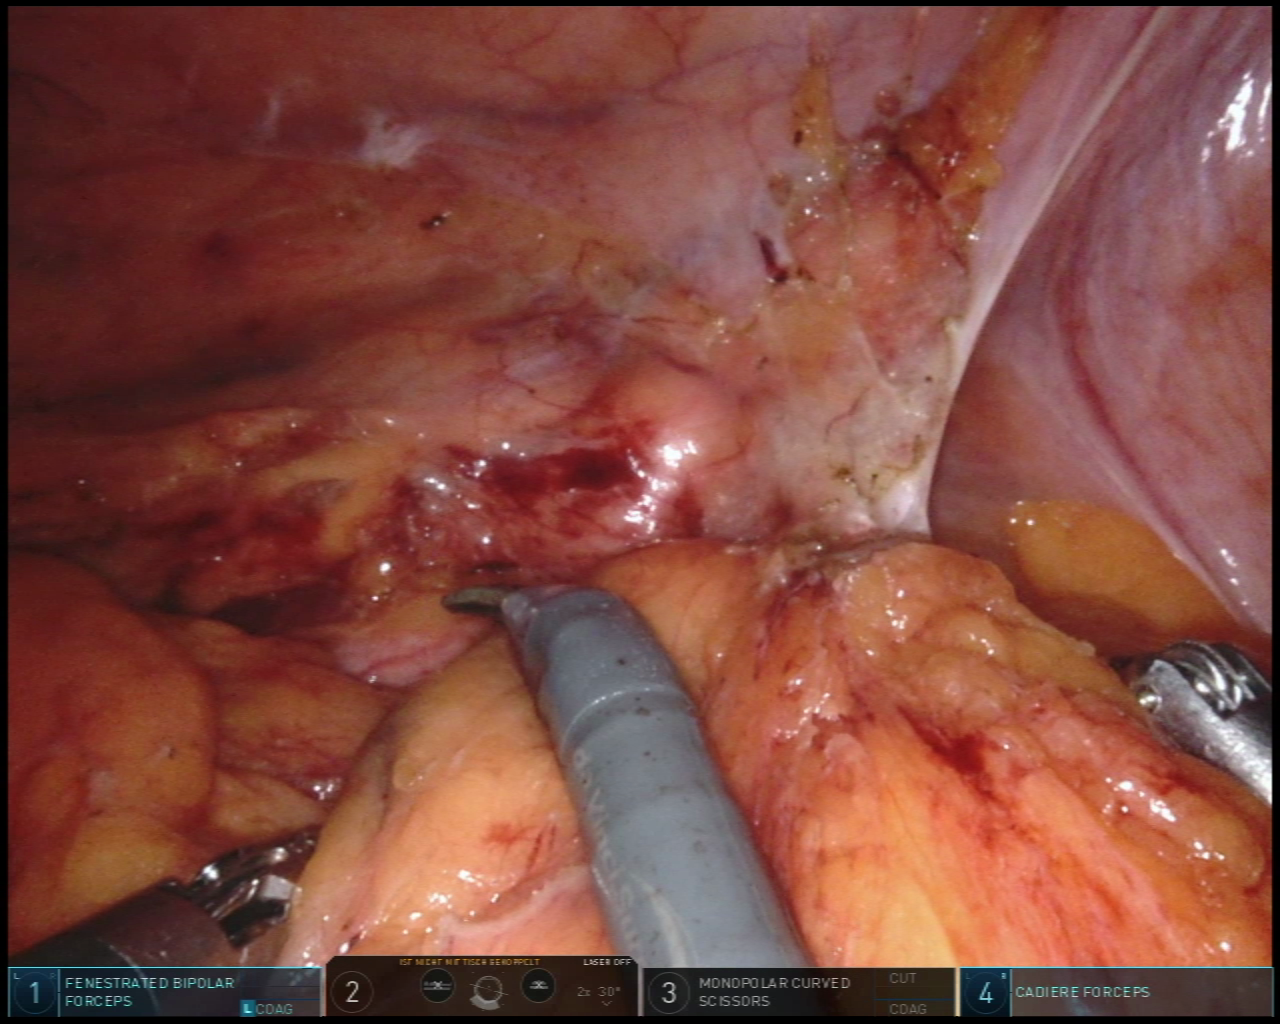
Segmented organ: ureter
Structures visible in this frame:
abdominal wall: yes
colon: no
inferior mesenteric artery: no
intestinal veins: no
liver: no
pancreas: no
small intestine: no
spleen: no
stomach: no
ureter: yes
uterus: no
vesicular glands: no